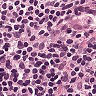
Metastatic tissue present: no